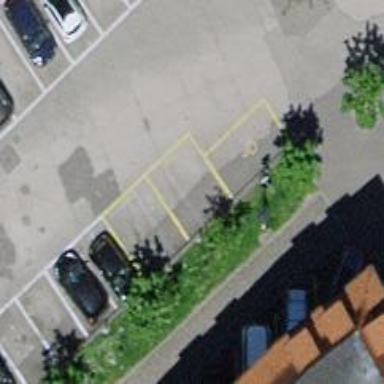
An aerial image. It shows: Charging station.